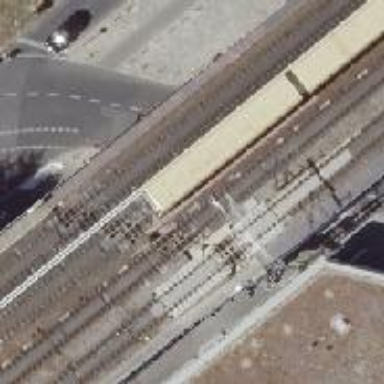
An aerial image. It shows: Bridge over electrified railway tracks with contact lines. The railway tracks are ballast-less.